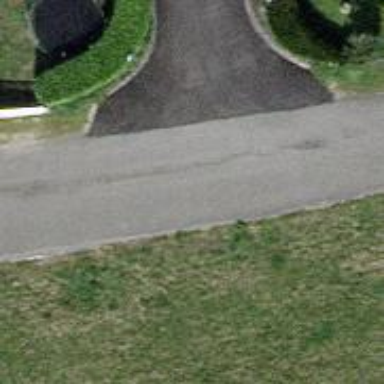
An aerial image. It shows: Residential road with asphalt surface.